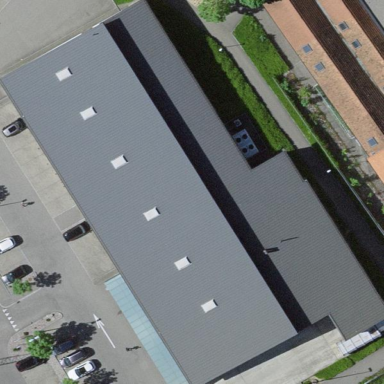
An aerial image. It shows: Building that houses supermarket.